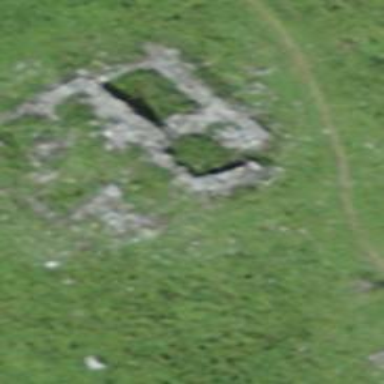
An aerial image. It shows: Historic ruins of building.